Interaction volume radius: 5 \u00c5
Interaction volume height: 30 \u00c5
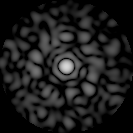
Disorder parameter: 0.8615